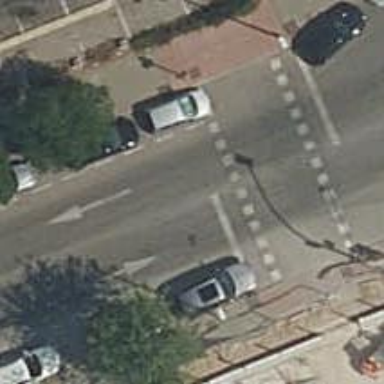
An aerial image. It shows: Road with traffic signals controlling the flow of traffic.